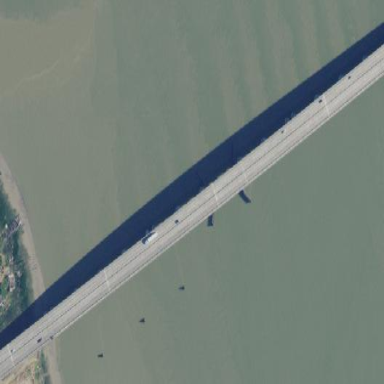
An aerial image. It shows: Man-made bridge.